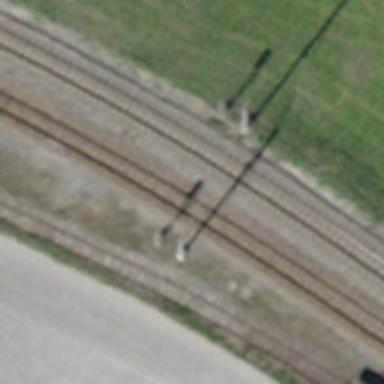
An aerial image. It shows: Railway signal.